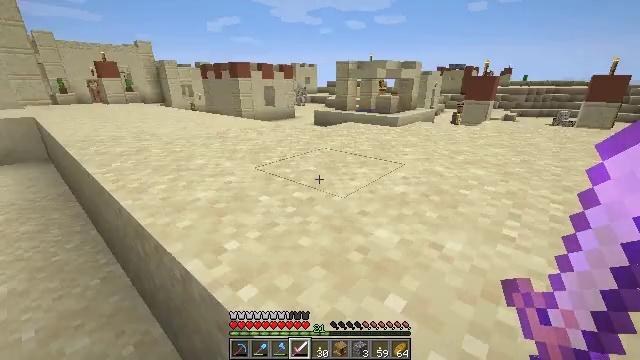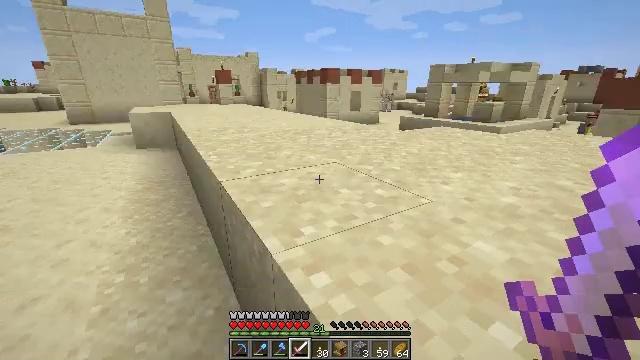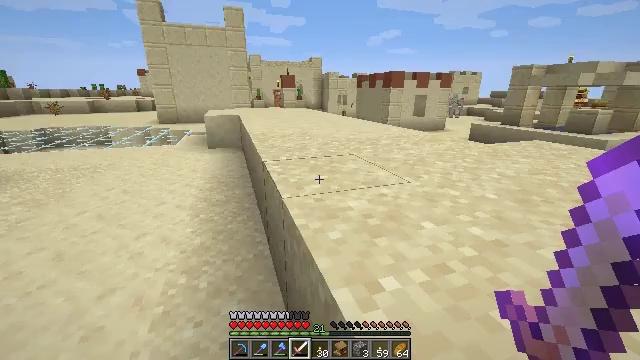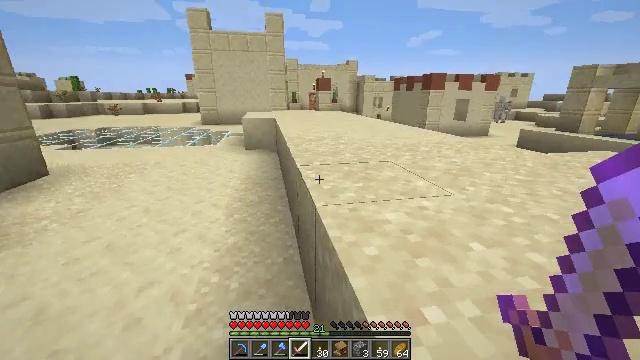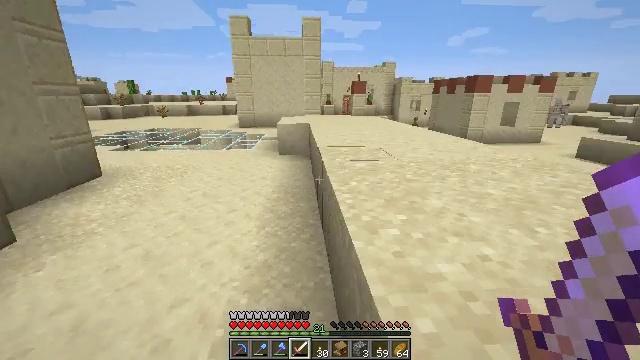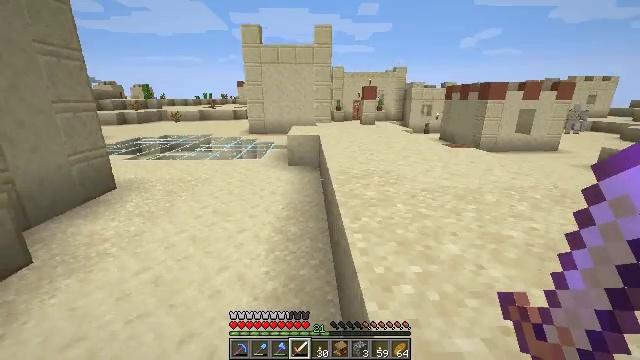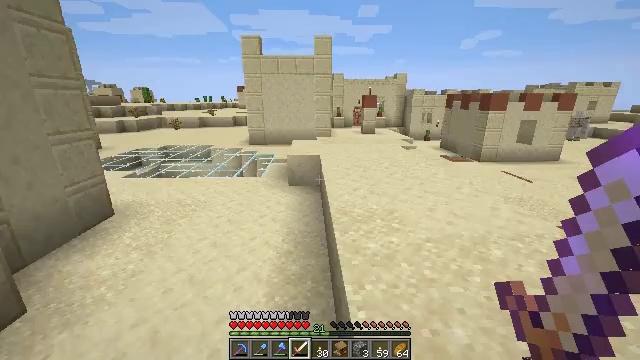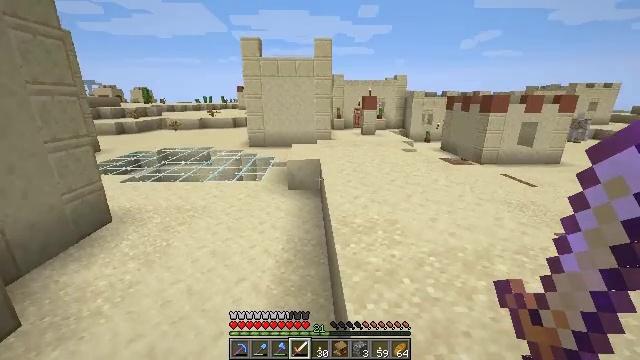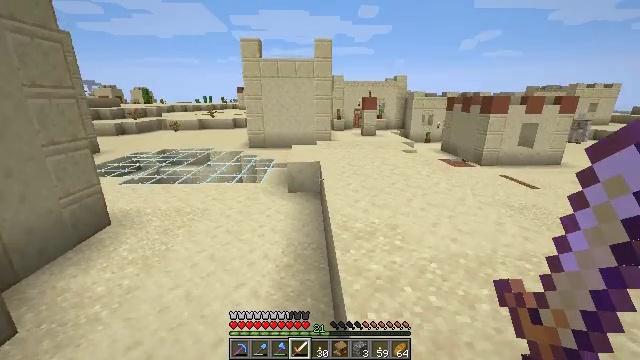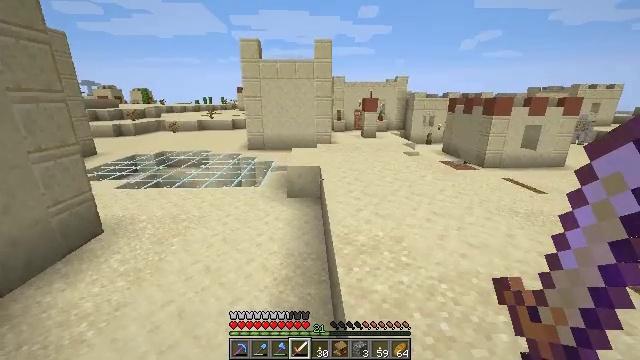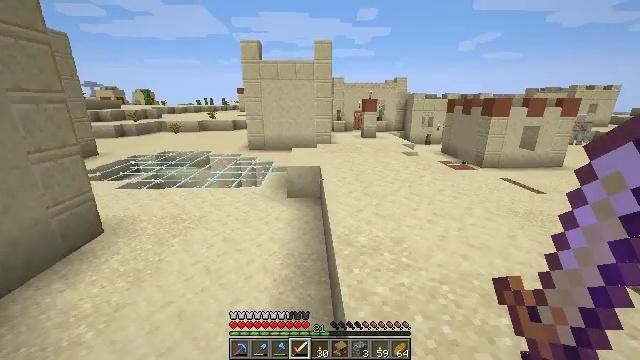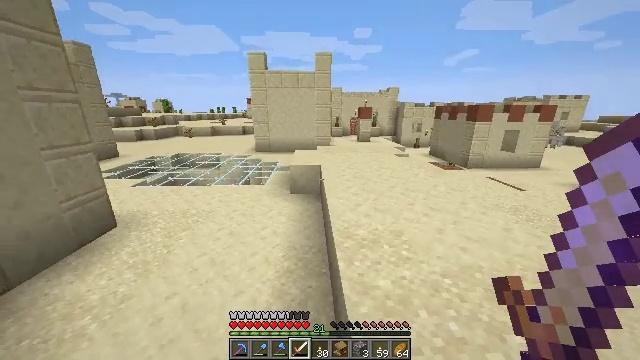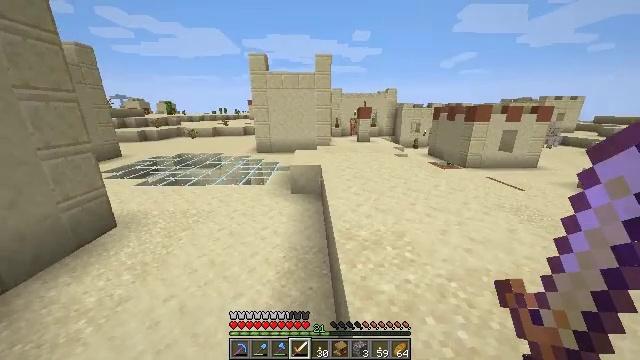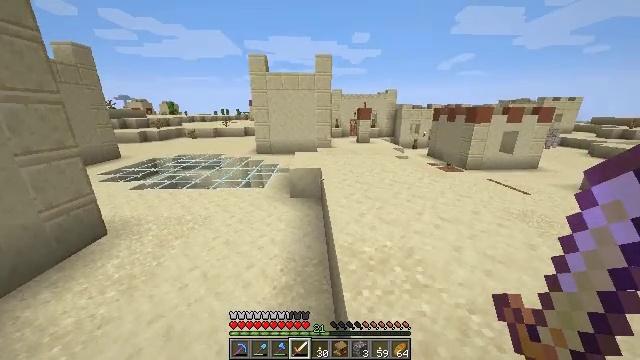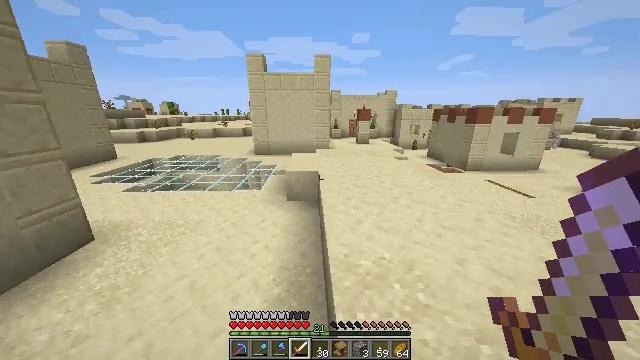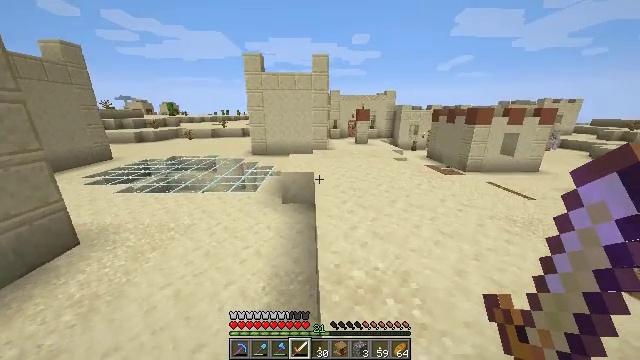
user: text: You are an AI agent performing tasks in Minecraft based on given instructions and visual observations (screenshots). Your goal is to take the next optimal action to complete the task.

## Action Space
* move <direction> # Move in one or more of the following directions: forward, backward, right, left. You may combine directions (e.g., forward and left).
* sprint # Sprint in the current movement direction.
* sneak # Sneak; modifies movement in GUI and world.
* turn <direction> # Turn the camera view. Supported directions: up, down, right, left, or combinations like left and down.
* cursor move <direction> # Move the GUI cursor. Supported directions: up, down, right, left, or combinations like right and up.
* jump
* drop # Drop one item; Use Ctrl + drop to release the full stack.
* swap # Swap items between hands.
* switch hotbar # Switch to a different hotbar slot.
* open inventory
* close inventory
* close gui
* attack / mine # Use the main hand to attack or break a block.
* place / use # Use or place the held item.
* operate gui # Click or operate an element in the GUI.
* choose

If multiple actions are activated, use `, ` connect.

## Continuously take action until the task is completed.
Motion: motion action
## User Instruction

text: Reclaim the acacia fence from a structure.
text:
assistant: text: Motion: move forward, turn left and up
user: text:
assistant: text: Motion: move forward, turn left
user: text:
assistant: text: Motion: move forward, turn left
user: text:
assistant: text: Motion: move forward, turn left, jump
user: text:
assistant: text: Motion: move forward, turn left, jump
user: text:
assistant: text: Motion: move forward, jump
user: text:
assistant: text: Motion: move forward, jump
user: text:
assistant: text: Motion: move forward
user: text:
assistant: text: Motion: move forward, sprint
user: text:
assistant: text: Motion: move forward, sprint
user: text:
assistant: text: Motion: move forward, sprint
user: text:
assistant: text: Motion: move forward, sprint
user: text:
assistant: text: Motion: move forward, sprint
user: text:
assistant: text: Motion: move forward and move right, sprint
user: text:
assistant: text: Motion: move forward and move right, sprint
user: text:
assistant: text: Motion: move forward and move right, sprint
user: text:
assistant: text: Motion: move forward and move right, sprint, turn left
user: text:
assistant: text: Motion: move forward and move right, sprint, turn left
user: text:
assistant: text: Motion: move forward and move right, sprint, turn left
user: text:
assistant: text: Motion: move forward and move right, sprint, turn left
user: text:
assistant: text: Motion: move forward and move right, sprint, turn left
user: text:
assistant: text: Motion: move forward and move right, sprint
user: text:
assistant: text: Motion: move forward and move right, sprint
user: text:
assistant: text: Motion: move forward and move right, sprint
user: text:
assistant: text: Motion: move forward and move right, sprint
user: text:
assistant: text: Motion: move forward, sprint
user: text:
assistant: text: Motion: move forward, sprint
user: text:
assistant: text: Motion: move forward, sprint
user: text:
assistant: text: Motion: move forward, sprint
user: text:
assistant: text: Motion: move forward, sprint